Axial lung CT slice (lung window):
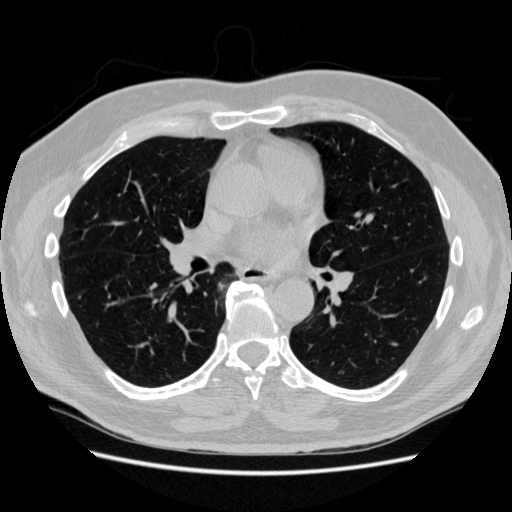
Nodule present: no